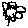
Label: flower